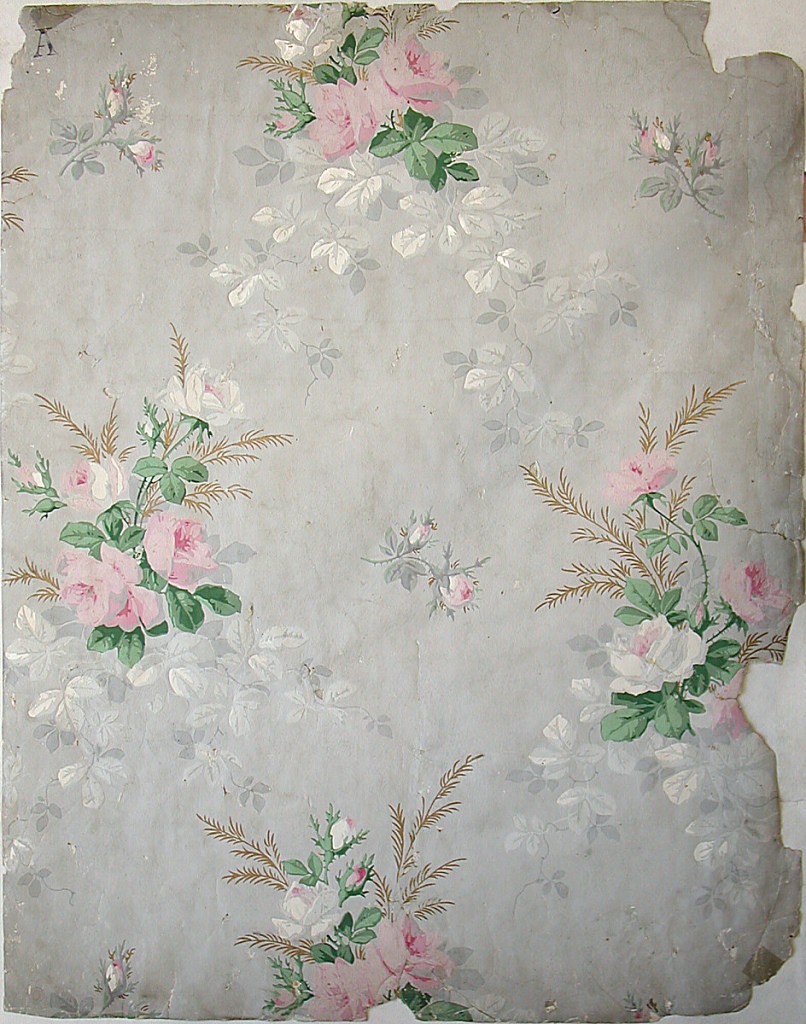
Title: Sidewall
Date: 1860–1900
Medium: Block-printed
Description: Delicate rose bouquets, with pink and white flowers and green stem and leaves. Gold highlights in bouquet. Vining foliage is printed in grisaille on a light gray background. Printed on a white satin ground. At the bottom center, is an embossed stamp of Ericson and Weiss.